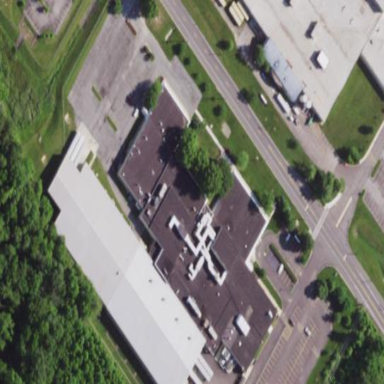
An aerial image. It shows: Office building.